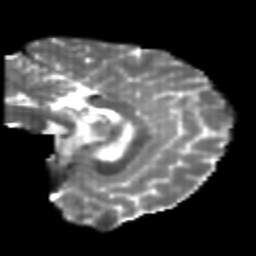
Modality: T2w
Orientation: sagittal
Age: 21
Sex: female
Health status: healthy
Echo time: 0.074 s